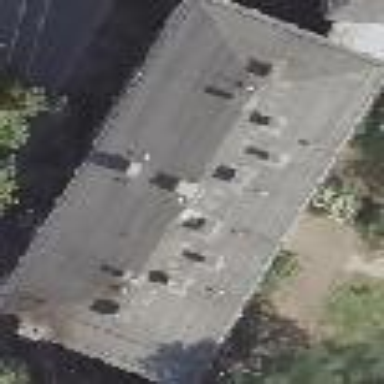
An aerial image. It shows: Flat-roofed apartment building with tar paper roofing material.